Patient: sex M, age 78
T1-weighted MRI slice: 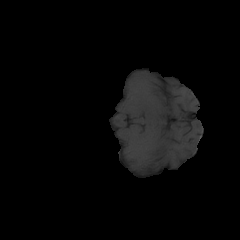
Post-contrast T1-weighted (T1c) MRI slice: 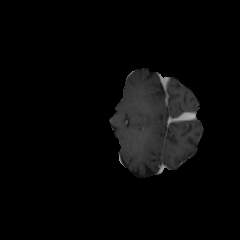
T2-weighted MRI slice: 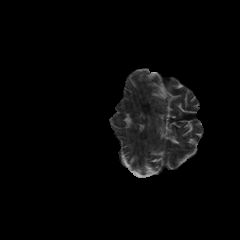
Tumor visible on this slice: no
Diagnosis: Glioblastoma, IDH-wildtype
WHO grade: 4